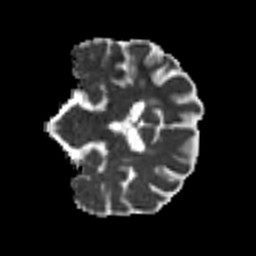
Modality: MD
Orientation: coronal
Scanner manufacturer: siemens
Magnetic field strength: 3 T
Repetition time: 7.8 s
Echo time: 0.09 s